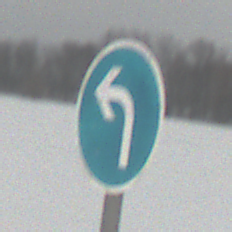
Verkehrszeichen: VorgeschriebeneFahrtrichtungLinks
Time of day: MorningAfternoon
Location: Outdoor (Nature)
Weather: Overcast
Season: Winter
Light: Natural